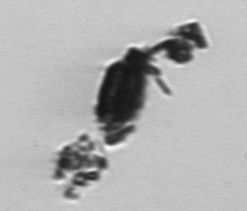
Label: Thalassiosira_TAG_external_detritus